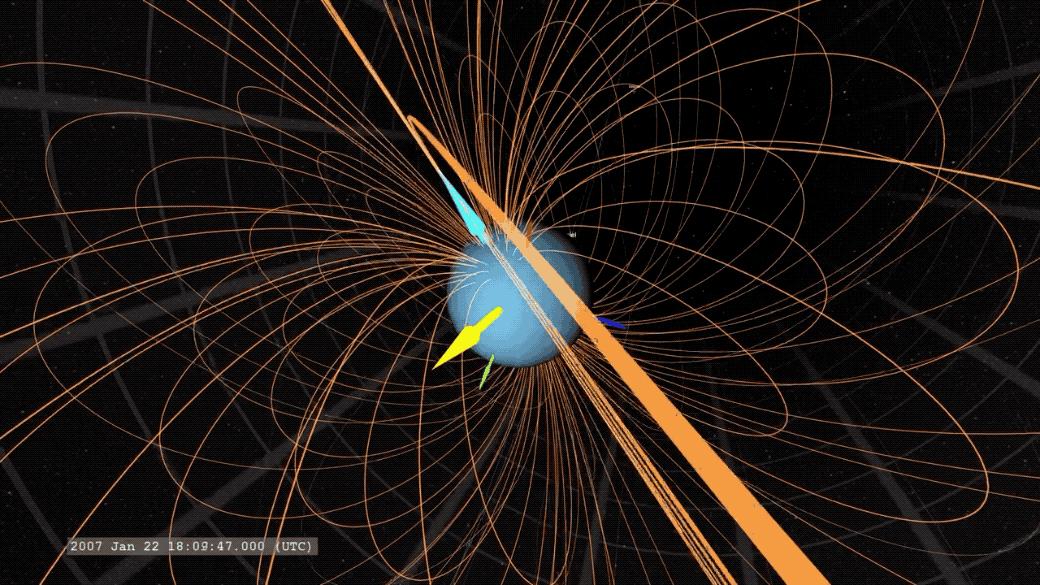
GIF of Uranus' Magnetic Field Voyager, Uranus